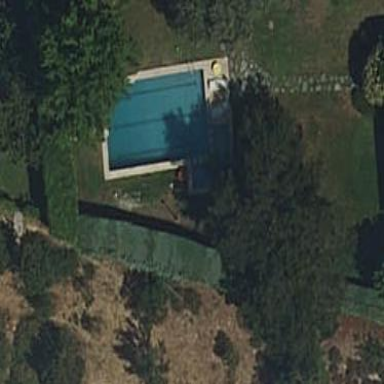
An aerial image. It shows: Swimming pool located in leisure land.